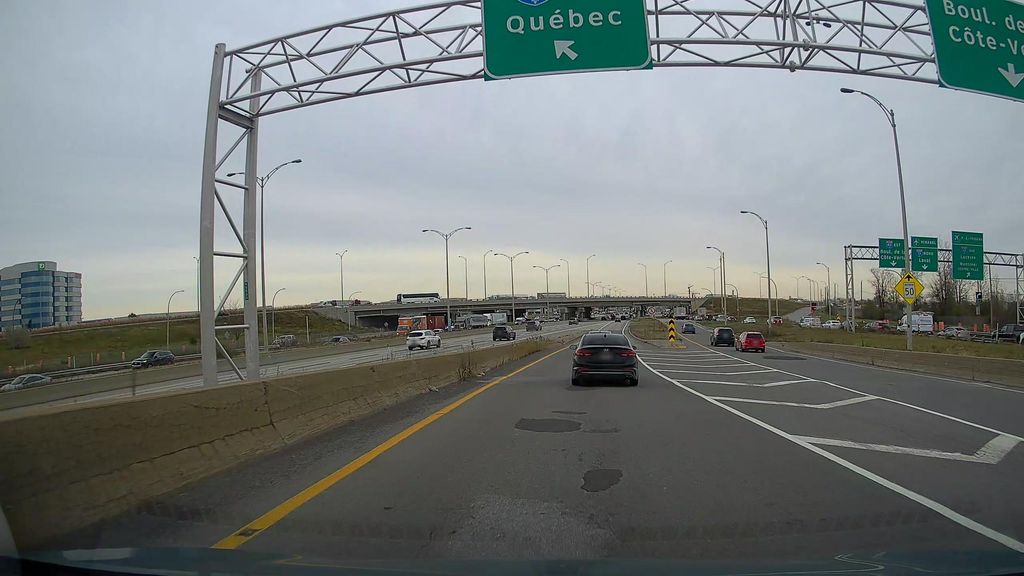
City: montreal